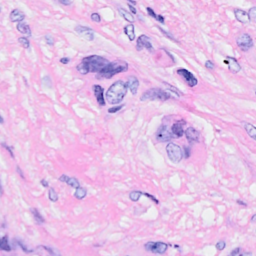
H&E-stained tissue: Breast